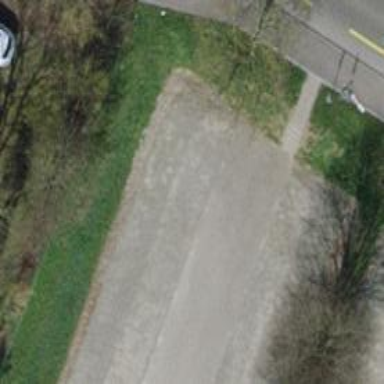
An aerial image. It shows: Parking aisle designated as service road.